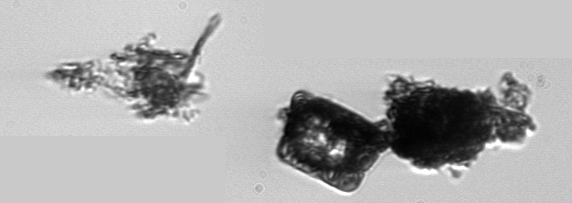
Label: Biddulphia